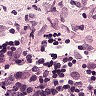
Metastatic tissue present: no